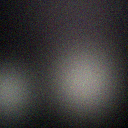
Screen state: off